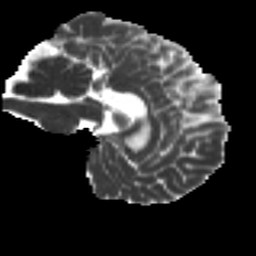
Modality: MD
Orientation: sagittal
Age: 22
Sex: male
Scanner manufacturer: ge
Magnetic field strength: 3 T
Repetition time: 7.8 s
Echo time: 0.0611 s